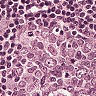
Metastatic tissue present: no